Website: bh-photo
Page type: payment
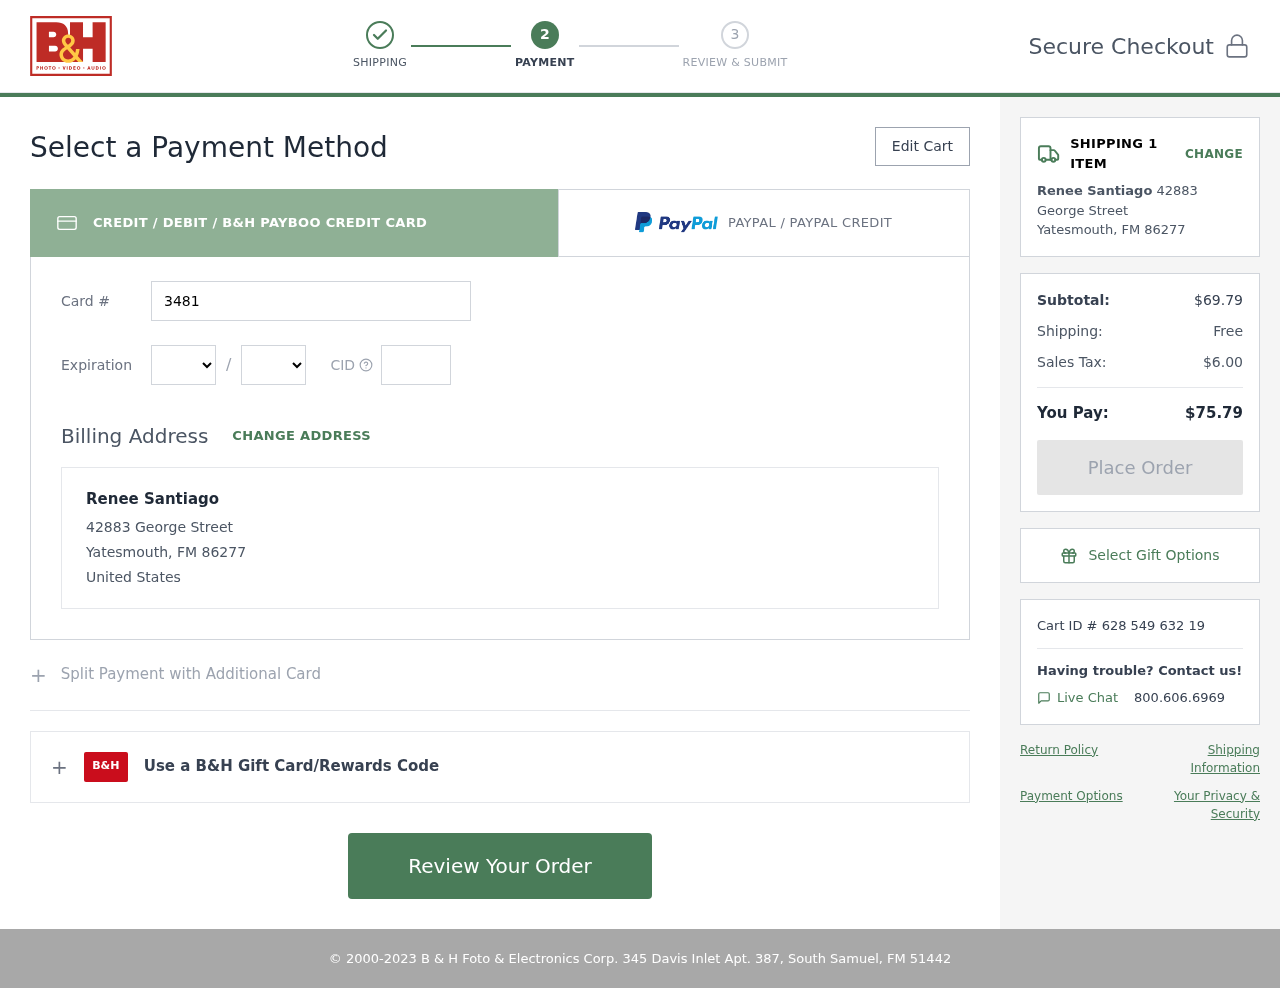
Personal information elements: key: PII_CARD_CVV
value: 7638
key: PII_CARD_EXPIRY_MONTH
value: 06
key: PII_CARD_EXPIRY_YEAR
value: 29
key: PII_CARD_NUMBER
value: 3481 5228 8204 977
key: PII_CITY_STATE_ZIP
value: Yatesmouth, FM 86277
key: PII_COUNTRY
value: United States
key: PII_FULLNAME
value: Renee Santiago
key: PII_STREET
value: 42883 George Street
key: PII_FULLNAME2
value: Renee Santiago
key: PII_STREET2
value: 42883 George Street
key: PII_CITY_STATE_ZIP2
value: Yatesmouth, FM 86277
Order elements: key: ORDER_NUM_ITEMS
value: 1
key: ORDER_SUBTOTAL
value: $69.79
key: ORDER_SHIPPING_COST
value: Free
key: ORDER_TAX
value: $6.00
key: ORDER_TOTAL
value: $75.79
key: ORDER_ID
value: Cart ID # 628 549 632 19